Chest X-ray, AP view. Patient: 53 years old, sex F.
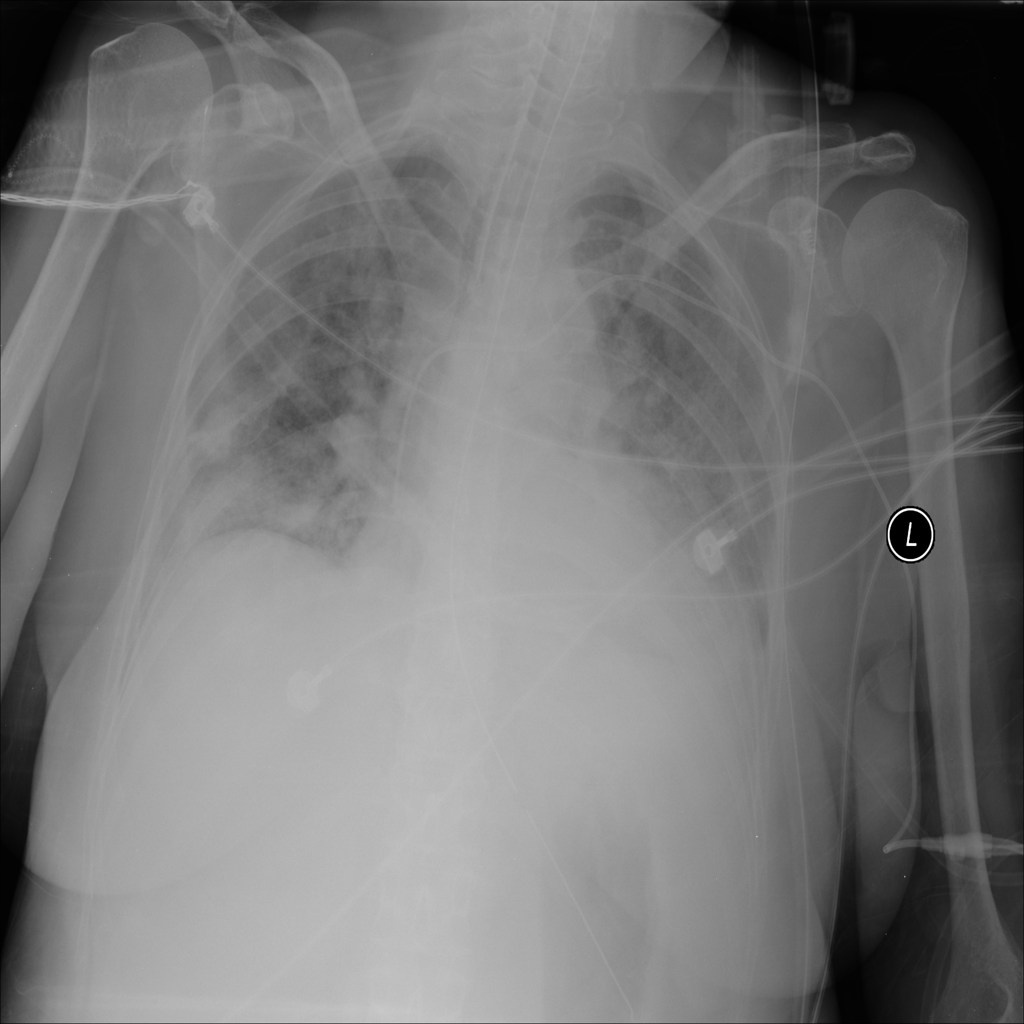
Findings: Infiltration